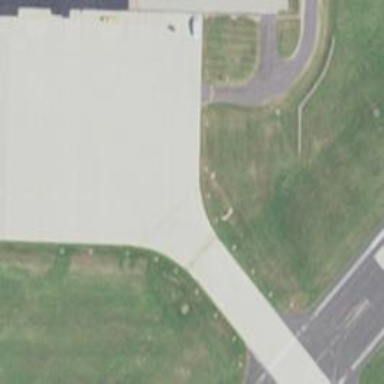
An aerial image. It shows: Image of taxiway at airport.